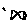
Label: fish